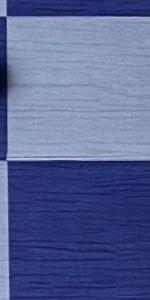
Label: Empty